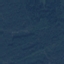
Land use / land cover: Forest